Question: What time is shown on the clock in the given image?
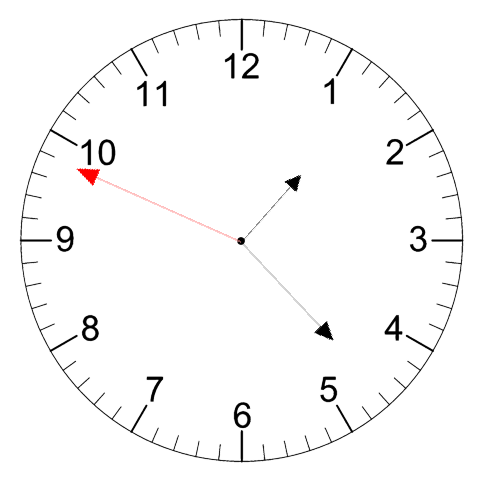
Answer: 01:22:49